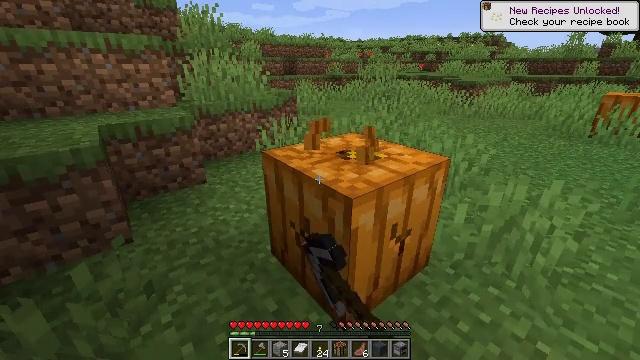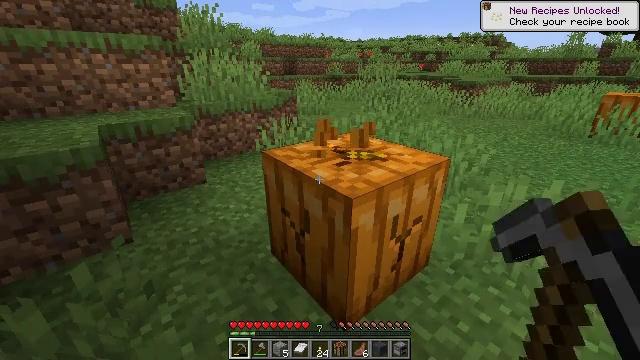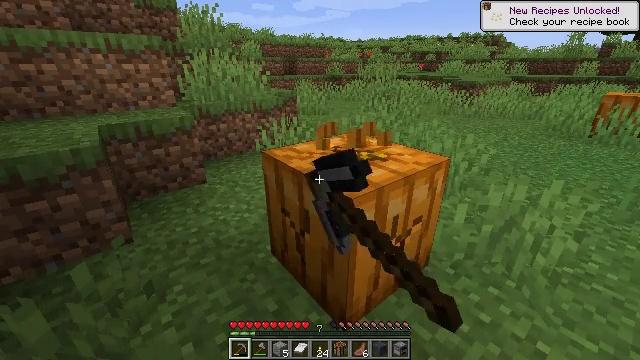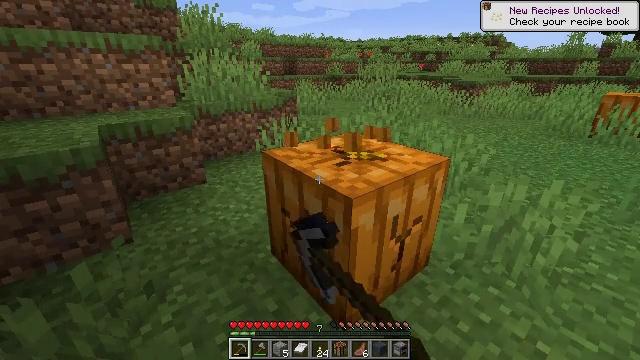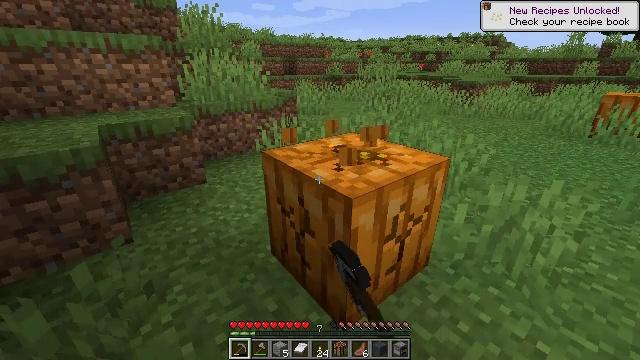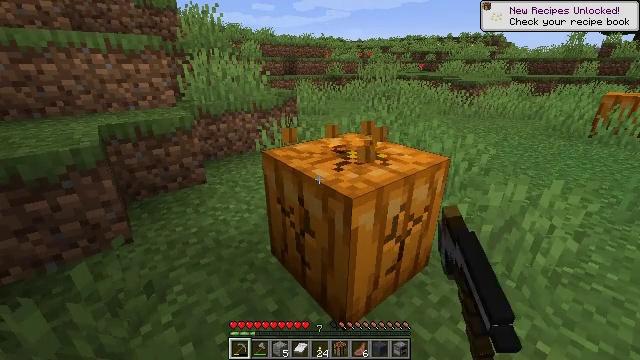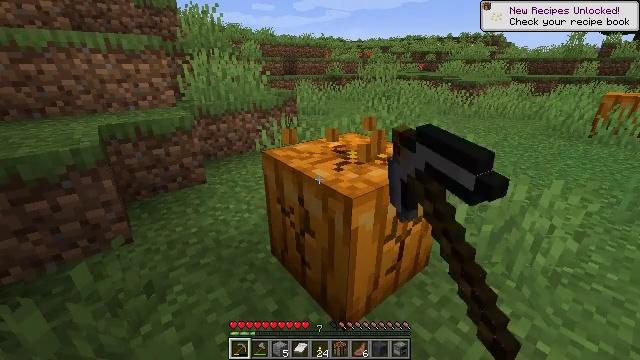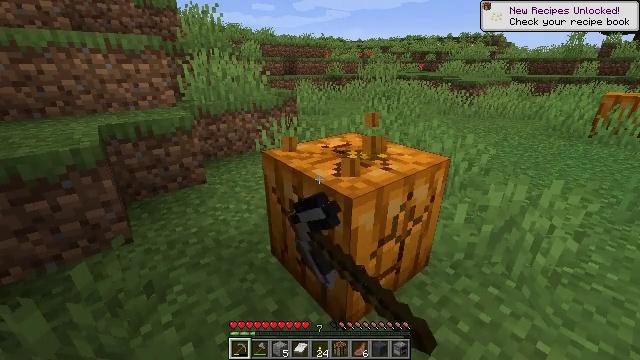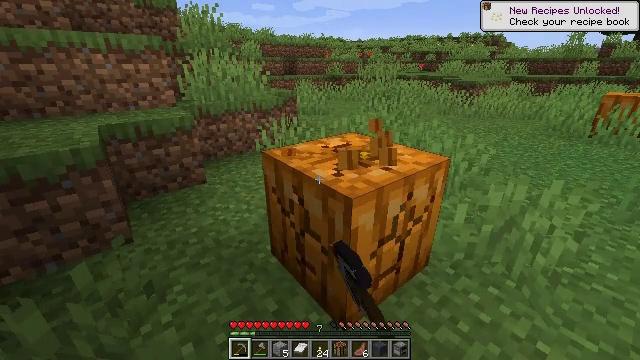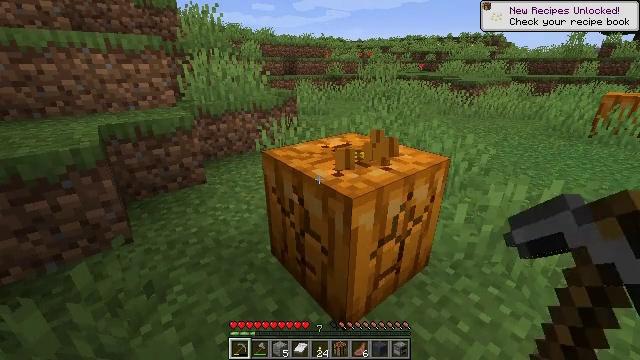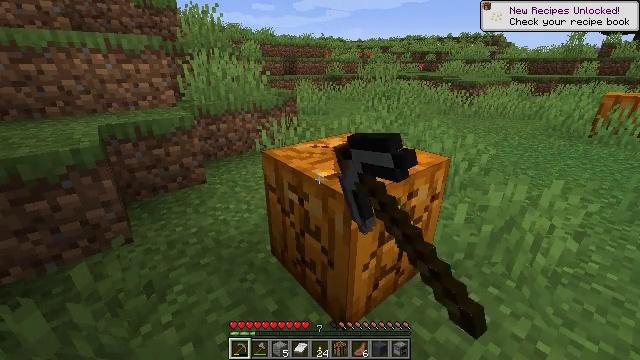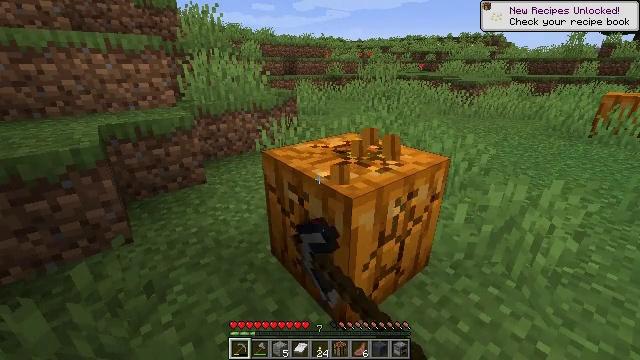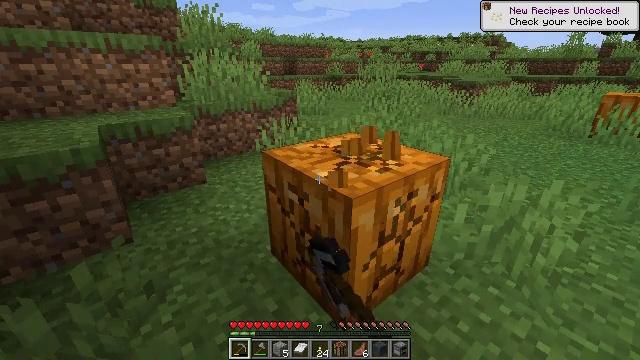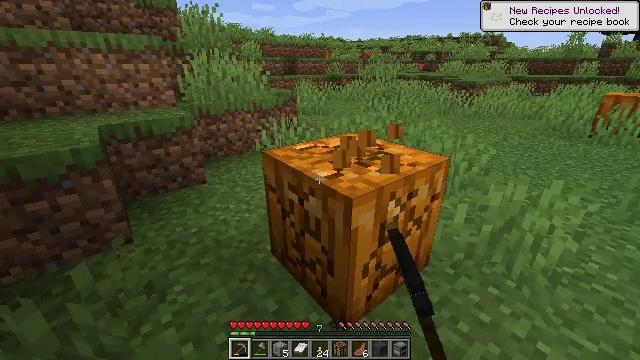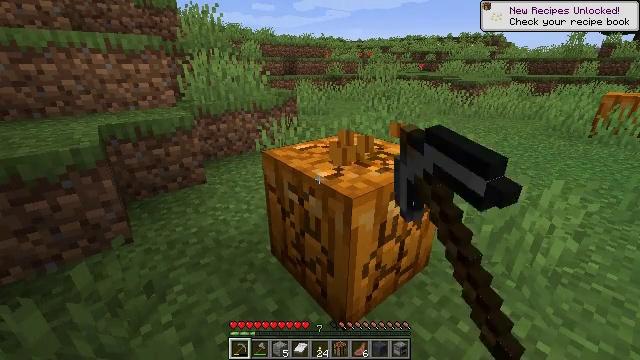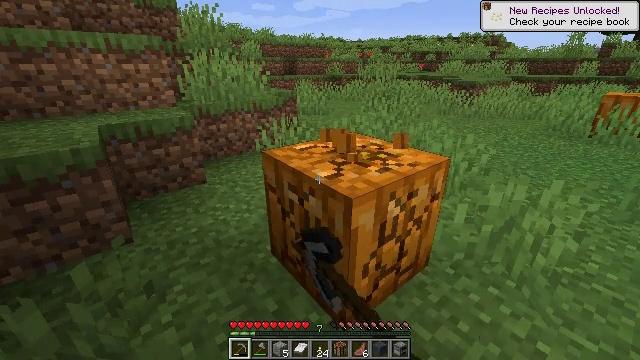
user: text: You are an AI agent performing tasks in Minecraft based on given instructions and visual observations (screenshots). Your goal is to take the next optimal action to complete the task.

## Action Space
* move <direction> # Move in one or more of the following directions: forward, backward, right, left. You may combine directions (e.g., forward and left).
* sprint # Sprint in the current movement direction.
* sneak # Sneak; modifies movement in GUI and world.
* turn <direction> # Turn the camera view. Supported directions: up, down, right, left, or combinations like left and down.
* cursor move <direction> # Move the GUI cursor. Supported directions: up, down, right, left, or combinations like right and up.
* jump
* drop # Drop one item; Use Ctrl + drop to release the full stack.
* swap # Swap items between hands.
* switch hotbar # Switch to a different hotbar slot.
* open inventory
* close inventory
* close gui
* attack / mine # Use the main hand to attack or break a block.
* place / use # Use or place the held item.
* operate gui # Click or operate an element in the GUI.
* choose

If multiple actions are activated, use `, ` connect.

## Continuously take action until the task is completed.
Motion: motion action
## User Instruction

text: Attack the pumpkin to gather it.
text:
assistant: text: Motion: attack / mine
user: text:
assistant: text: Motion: attack / mine
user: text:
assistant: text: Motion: attack / mine
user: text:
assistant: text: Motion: attack / mine
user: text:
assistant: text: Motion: attack / mine
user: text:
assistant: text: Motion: attack / mine
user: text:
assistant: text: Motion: attack / mine
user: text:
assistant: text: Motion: attack / mine
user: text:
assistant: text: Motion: attack / mine
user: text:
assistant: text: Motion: attack / mine
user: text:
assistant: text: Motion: attack / mine
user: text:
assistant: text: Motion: attack / mine
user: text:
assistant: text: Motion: attack / mine
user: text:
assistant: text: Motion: attack / mine
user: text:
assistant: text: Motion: attack / mine
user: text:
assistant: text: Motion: attack / mine
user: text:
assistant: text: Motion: attack / mine
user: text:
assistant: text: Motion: attack / mine
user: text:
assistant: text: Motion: attack / mine
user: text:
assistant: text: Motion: attack / mine
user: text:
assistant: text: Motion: attack / mine
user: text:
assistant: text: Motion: attack / mine
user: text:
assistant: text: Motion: attack / mine
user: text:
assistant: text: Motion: move forward, attack / mine
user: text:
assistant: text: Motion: move forward, attack / mine
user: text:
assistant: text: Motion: move forward, attack / mine
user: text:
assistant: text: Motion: attack / mine